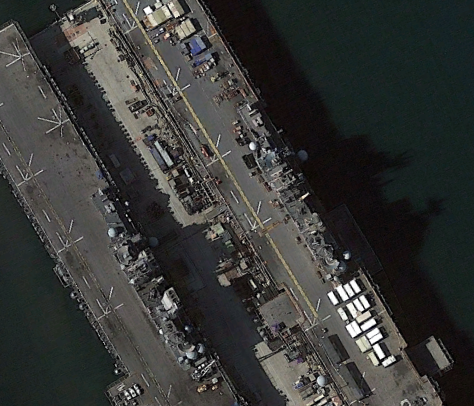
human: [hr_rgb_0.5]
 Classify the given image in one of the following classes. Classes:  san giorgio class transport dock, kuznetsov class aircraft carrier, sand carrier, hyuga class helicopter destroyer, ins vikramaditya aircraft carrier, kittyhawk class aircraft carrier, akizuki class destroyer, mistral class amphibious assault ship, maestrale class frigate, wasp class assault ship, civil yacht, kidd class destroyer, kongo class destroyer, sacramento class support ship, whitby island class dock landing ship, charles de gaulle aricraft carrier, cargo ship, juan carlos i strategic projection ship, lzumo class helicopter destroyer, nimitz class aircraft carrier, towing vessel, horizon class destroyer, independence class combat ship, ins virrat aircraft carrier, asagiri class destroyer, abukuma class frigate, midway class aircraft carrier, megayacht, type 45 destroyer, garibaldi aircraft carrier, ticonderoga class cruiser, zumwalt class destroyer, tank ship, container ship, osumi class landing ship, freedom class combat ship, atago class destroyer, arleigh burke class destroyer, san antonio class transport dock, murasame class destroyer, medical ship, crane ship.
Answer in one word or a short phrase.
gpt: Wasp class assault ship